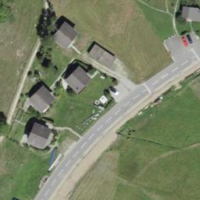
EUNIS habitat code: 55
Species observed at this site:
Sedum album
Filipendula ulmaria